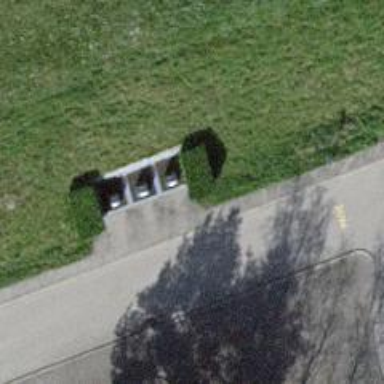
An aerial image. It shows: Recycling container at amenity designated for recycling.